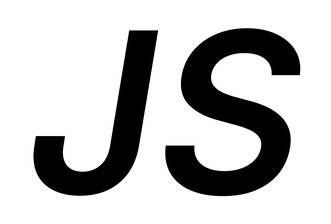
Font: Inter-Italic_SemiBold_Italic